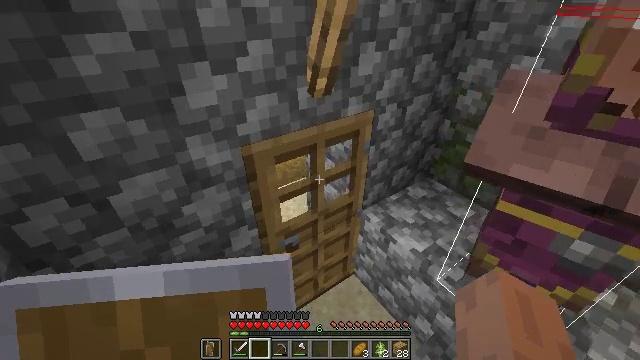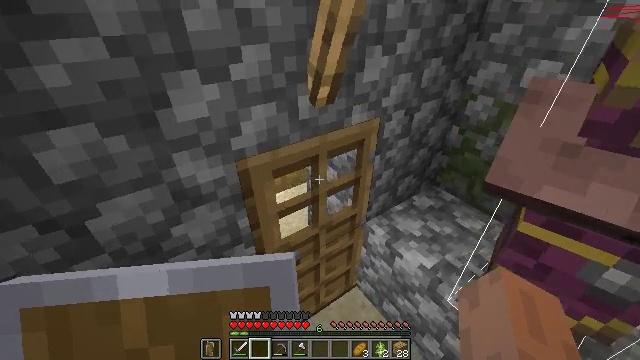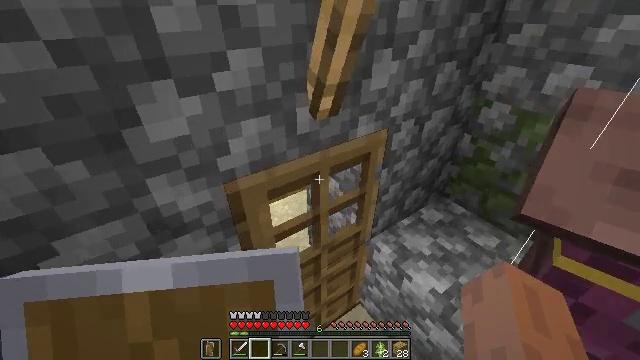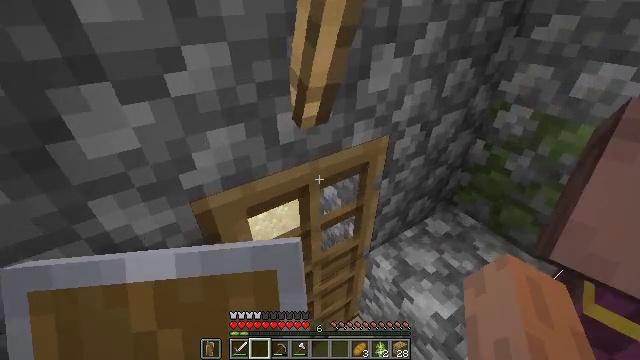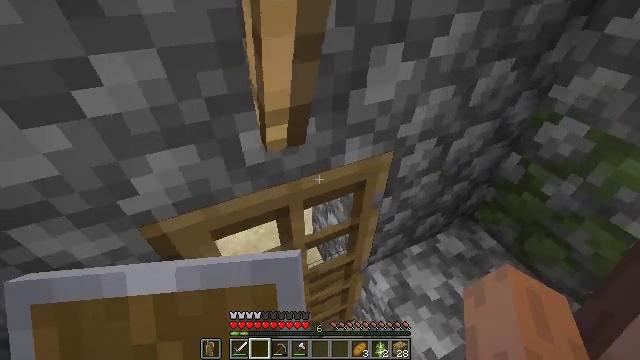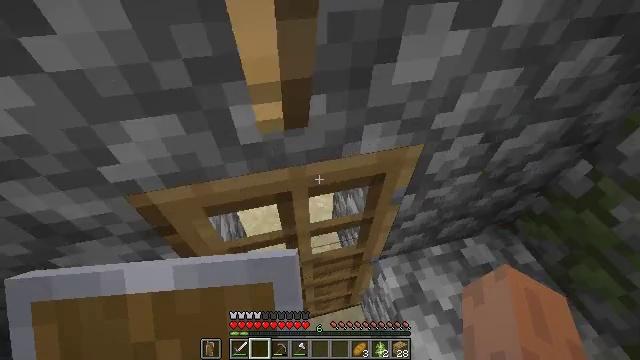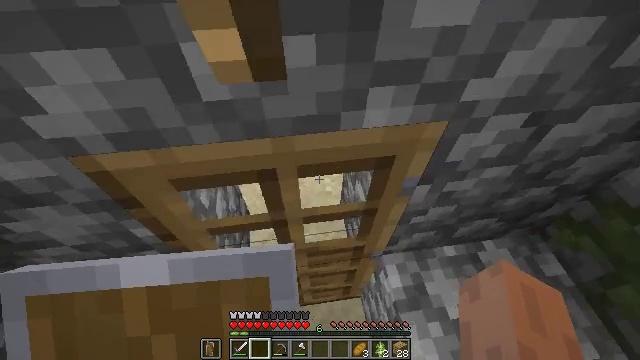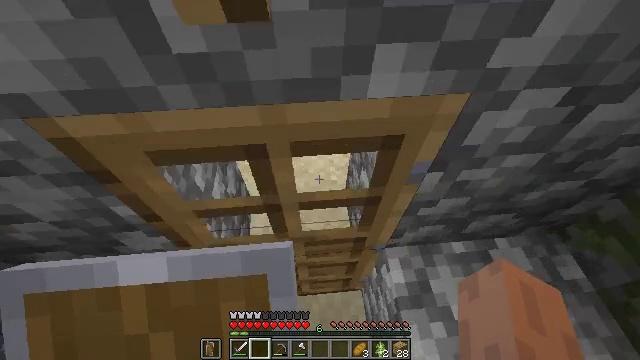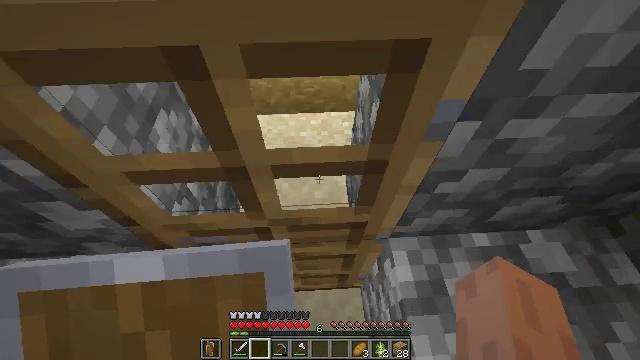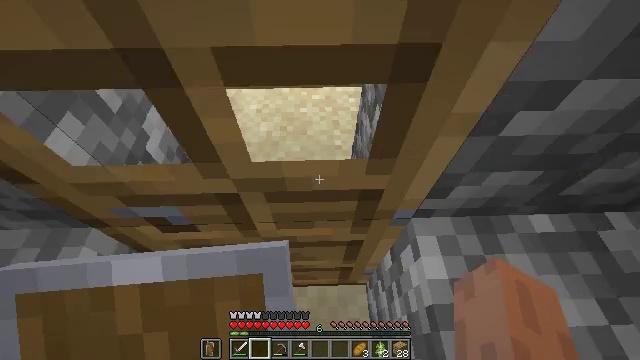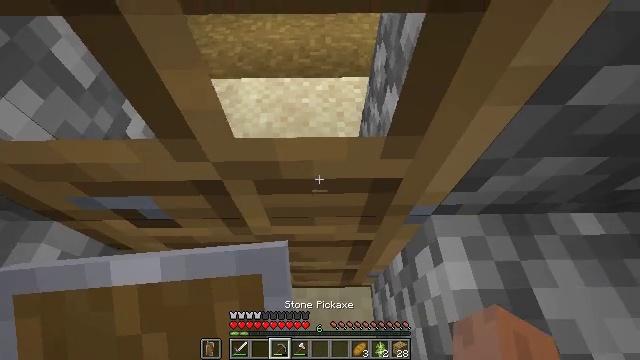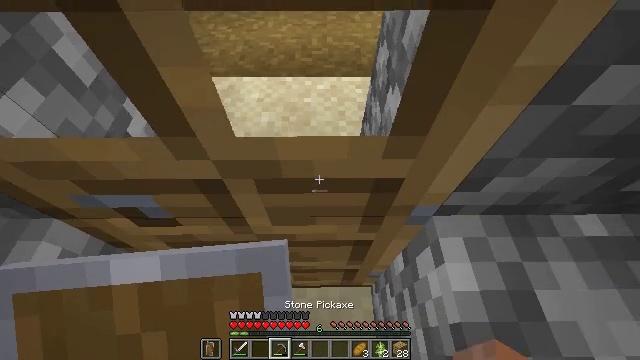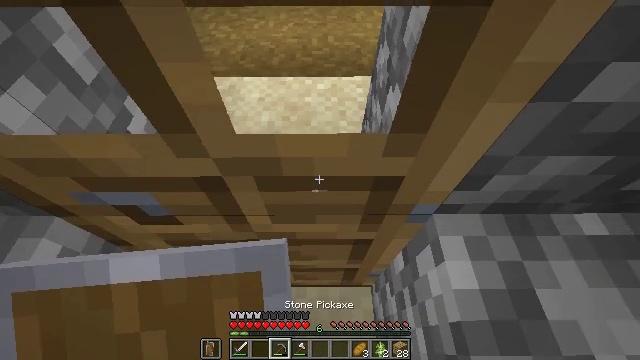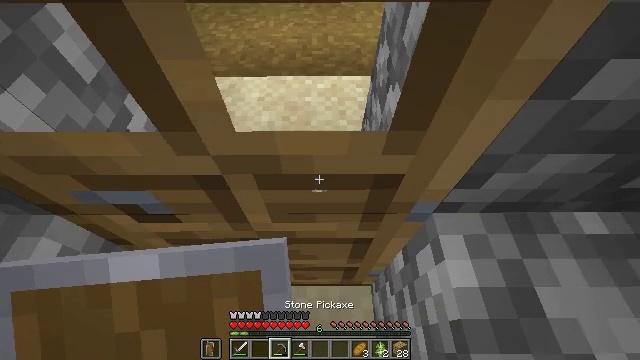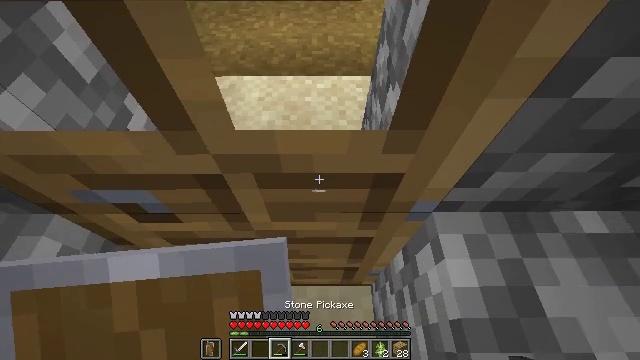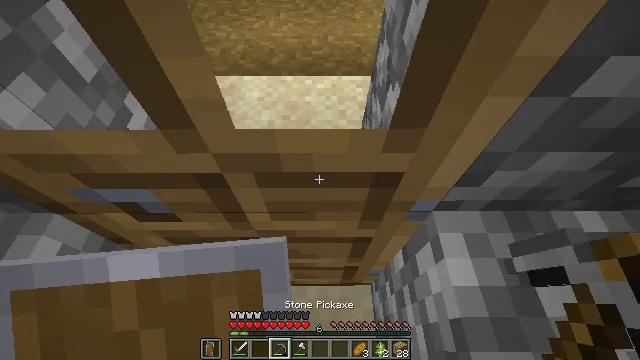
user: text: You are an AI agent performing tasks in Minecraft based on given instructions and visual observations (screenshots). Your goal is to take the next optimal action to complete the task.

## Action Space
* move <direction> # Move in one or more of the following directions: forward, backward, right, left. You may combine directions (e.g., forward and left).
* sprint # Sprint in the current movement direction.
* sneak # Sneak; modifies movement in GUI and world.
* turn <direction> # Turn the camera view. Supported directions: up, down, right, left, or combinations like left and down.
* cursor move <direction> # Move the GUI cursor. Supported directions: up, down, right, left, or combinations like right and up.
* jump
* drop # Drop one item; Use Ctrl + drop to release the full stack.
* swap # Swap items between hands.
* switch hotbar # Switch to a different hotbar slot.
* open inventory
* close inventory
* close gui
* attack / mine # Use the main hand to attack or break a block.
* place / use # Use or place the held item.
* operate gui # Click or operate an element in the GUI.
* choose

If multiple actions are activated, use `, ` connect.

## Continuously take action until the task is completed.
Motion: motion action
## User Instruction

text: Attack the oak door to gather it.
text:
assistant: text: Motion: move forward
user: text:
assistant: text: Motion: move forward and move right
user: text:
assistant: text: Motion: move forward and move right, turn left and down
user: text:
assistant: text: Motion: move forward and move right, turn left and down
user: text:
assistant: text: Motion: move forward, turn left and down
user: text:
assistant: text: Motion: turn left and down
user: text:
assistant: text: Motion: turn left and down
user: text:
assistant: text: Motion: turn left and down
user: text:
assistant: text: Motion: turn left and down
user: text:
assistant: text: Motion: no_op
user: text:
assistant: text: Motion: no_op
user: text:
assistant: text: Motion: no_op
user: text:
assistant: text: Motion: no_op
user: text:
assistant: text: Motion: no_op
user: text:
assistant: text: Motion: no_op
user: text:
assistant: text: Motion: no_op
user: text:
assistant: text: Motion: no_op
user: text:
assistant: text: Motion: no_op
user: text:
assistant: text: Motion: no_op
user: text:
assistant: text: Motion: no_op
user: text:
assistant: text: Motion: no_op
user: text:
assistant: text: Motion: no_op
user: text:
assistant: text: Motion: no_op
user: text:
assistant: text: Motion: no_op
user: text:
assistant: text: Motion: no_op
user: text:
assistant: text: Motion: no_op
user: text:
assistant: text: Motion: attack / mine
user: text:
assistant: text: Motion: attack / mine
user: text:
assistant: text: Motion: attack / mine
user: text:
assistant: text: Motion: attack / mine